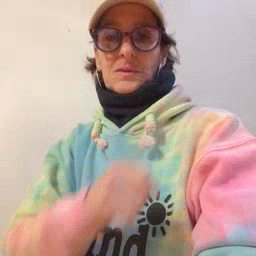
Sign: cereal